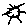
Label: sun